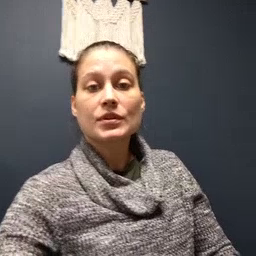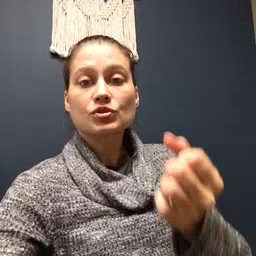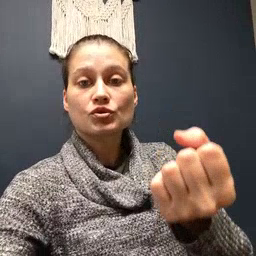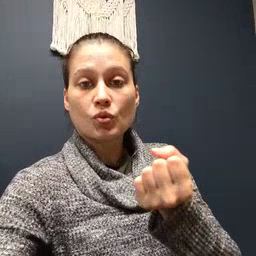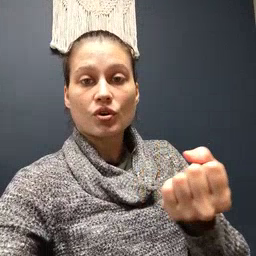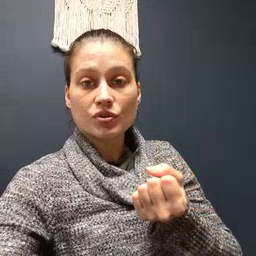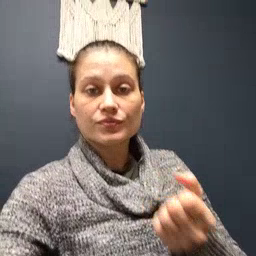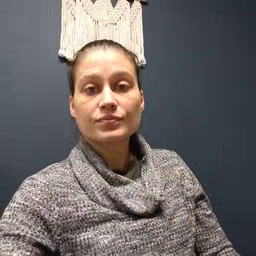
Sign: drawer